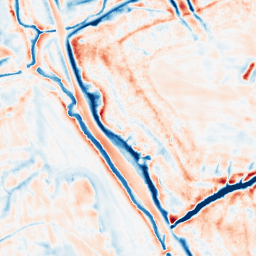
Category: edge_preserving
Decomposition family: bilateral
Decomposition parameters: d: 21
sigma_color: 50
sigma_space: 25
Upsampling method: linear_exact
Upsampling parameters: scale: 8
Upsampling scale: 8